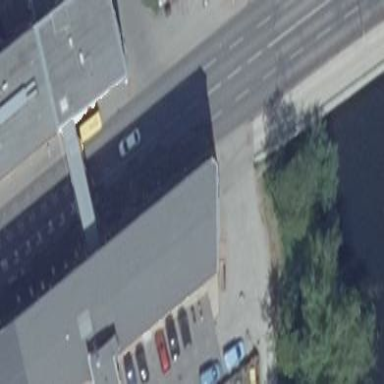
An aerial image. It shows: Building with flat roof made of silver tar paper.